Field crop: maize
Growth stage: 2
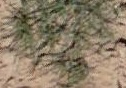
Species: salsola